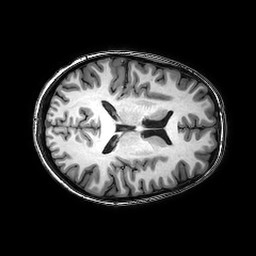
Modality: T1w
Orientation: axial
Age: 27
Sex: female
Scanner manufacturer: philips
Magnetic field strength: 3 T
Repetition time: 0.00817 s
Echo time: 0.00375 s